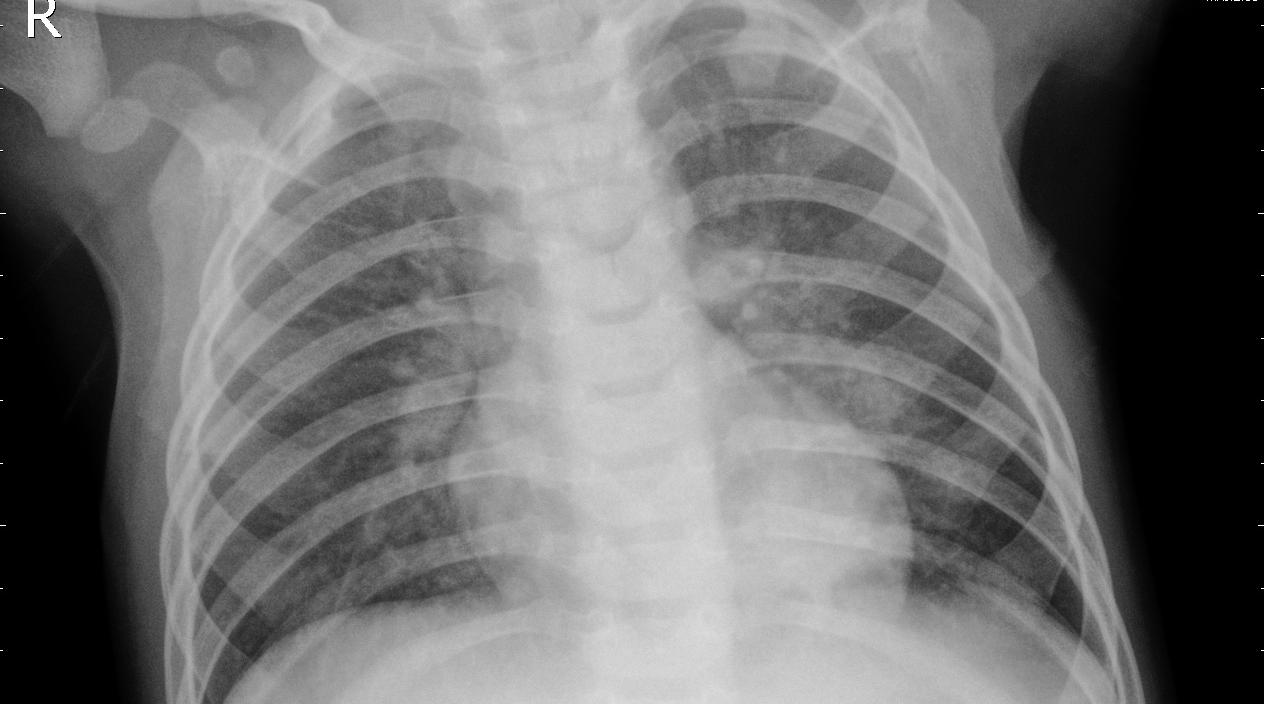
Diagnosis: PNEUMONIA